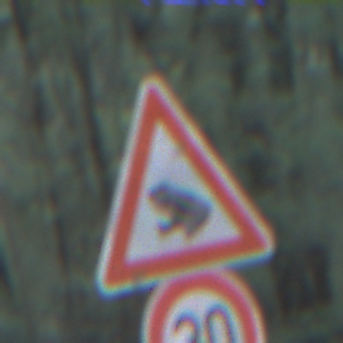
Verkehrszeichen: AmphibienwanderungRechts
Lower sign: Geschwindigkeit30
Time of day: SunriseSunset
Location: Outdoor (Nature)
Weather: NotSpecified
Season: Autumn
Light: Natural